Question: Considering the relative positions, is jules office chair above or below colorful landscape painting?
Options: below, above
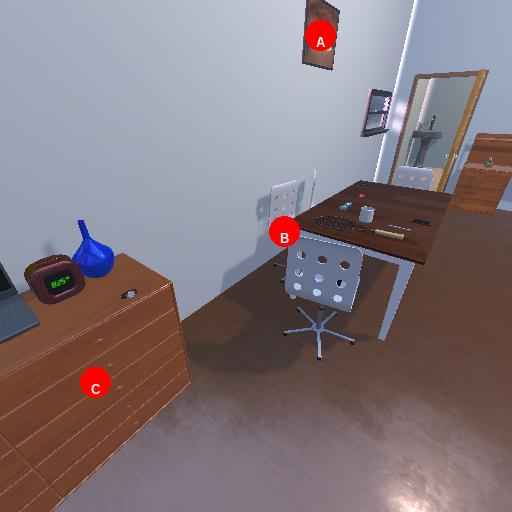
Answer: below